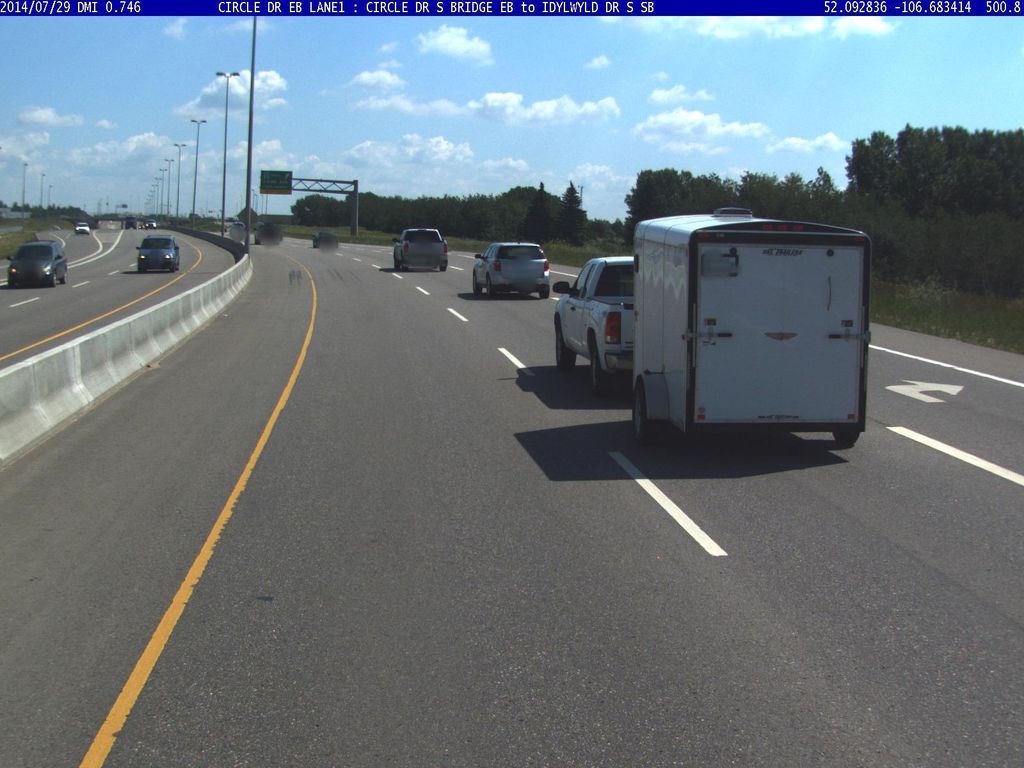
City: saskatoon